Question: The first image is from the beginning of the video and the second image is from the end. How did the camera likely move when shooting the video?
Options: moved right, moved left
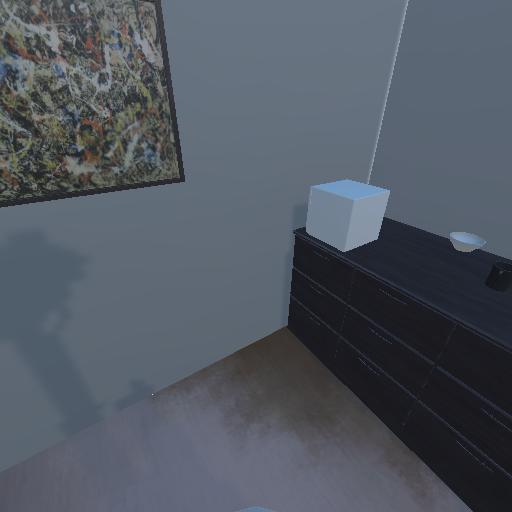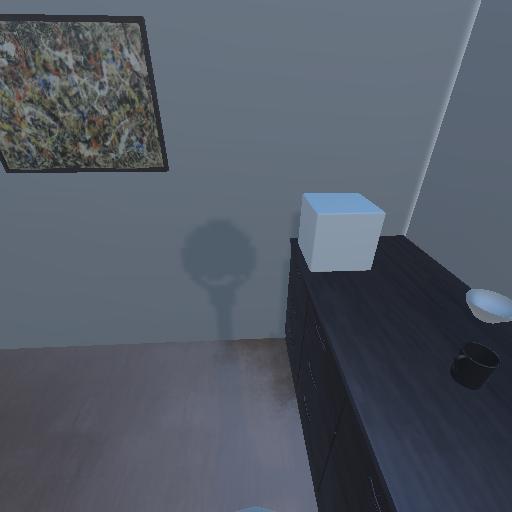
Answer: moved right